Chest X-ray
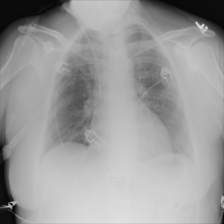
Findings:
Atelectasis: negative
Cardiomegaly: negative
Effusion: negative
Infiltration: positive
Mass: negative
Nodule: negative
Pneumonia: negative
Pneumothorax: negative
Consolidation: negative
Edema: negative
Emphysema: negative
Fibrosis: negative
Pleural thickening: negative
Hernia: negative